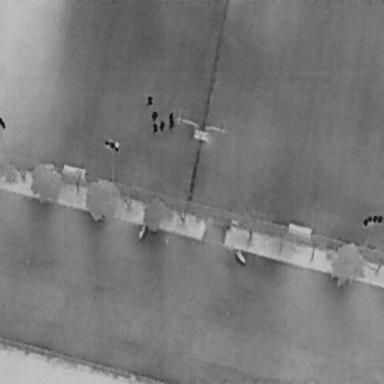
There are six People in the infrared image.